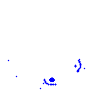
Particle: pion